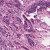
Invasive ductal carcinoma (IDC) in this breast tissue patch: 1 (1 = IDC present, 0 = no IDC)